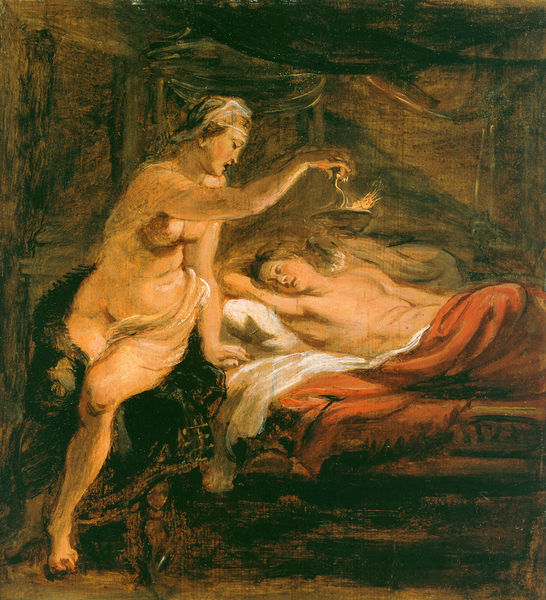
Titel: Psyche und Amor
Künstler: Peter Paul Rubens
Institution: Bayonne, Musée Bonnat
Schlagwörter: akt, feuer, gemälde, hand, haut, körper, mann, nackt, rubens, schlaf, umhang, weiß, frauen, grün, sitzen, braun, brust, bunt, busen, frau, haar, holz, lampe, licht, nacht, rot, tuch, malerei, blond, wand, augen, gesicht, kleidung, rembrandt, schale, vorhang, öl, haare, sitzend, tücher, decke, paar, brüste, farbig, füße, liegen, zwei, farbe, kissen, bett, bauch, nackte, liegend, spiel, traum, öllampe, historienmalerei, baldachin, quadratisch, schwenken, feuerschale, 1522, öllampe licht, weiblickeit